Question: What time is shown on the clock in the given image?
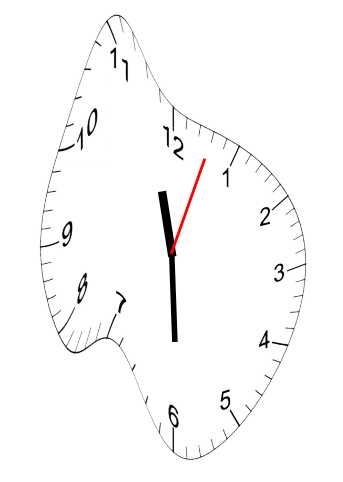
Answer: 11:30:03